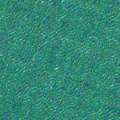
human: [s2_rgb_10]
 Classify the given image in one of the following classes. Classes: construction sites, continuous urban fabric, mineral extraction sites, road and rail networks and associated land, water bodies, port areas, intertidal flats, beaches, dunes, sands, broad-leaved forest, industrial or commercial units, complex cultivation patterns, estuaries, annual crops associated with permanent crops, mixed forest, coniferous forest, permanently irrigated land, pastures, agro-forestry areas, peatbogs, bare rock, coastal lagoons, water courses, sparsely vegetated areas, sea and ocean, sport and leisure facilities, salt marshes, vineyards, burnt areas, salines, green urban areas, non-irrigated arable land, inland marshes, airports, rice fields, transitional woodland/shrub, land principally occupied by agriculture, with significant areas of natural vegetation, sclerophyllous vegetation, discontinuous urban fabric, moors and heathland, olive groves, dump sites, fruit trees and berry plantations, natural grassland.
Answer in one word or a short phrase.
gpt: sea and ocean